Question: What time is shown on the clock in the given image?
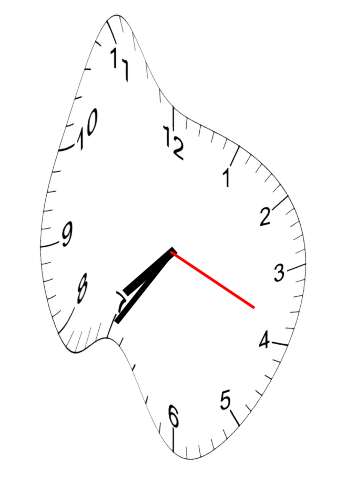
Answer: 07:35:19